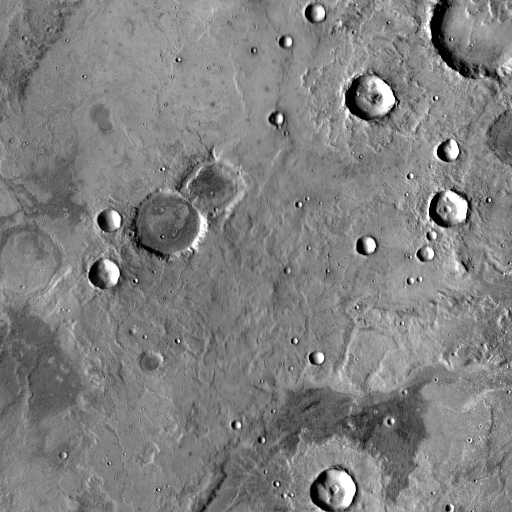
Crater classes present: Background, Other, Layered, Buried